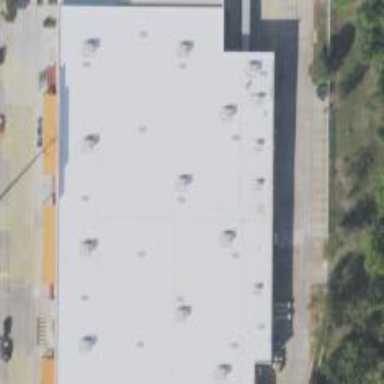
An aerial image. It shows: Commercial building.